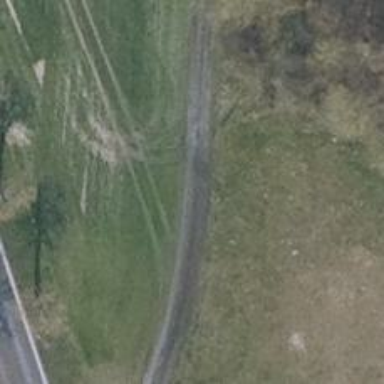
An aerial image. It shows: Dirt track road.